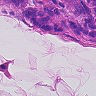
Metastatic tissue present: yes